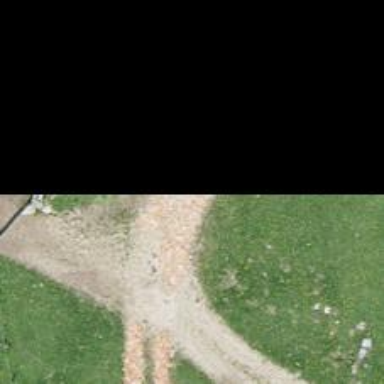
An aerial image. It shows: Grassy track road with grade 4 track type.